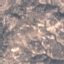
Land use / land cover class: HerbaceousVegetation